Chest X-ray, PA view. Patient: 67 years old, sex M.
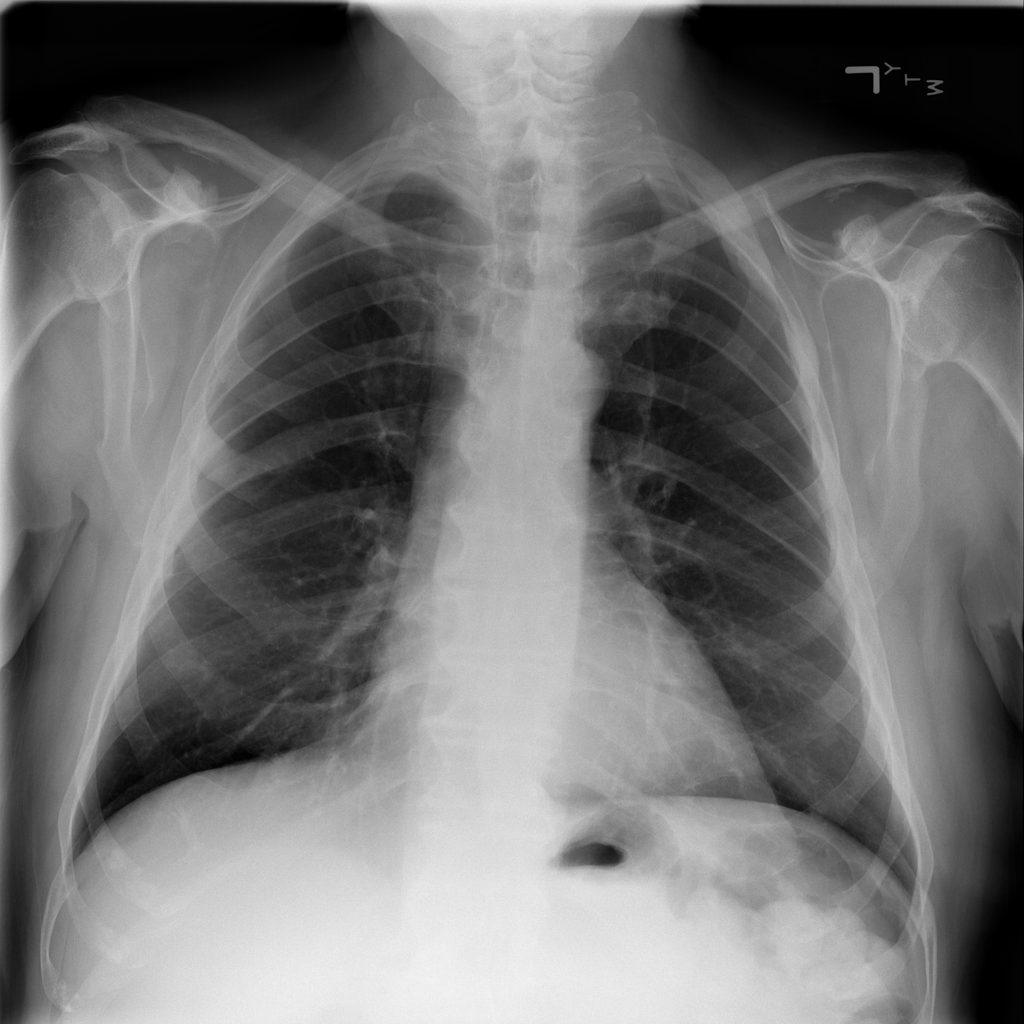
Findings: No Finding